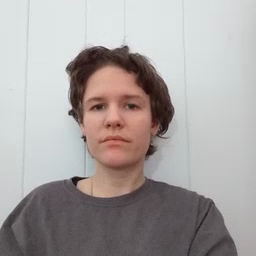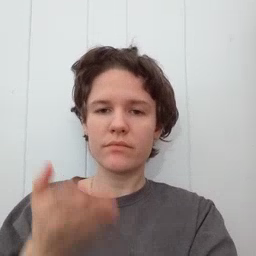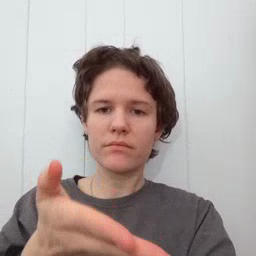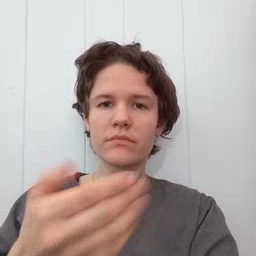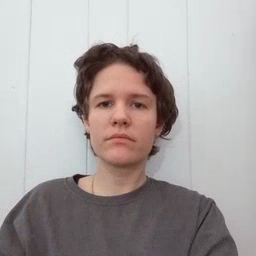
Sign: there